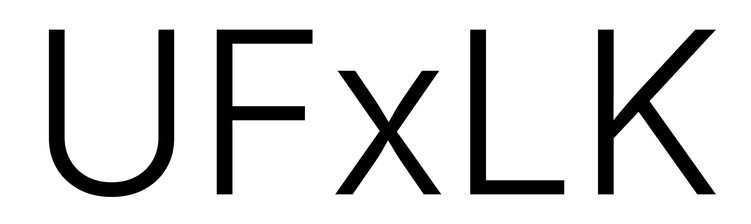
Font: Inter_Light